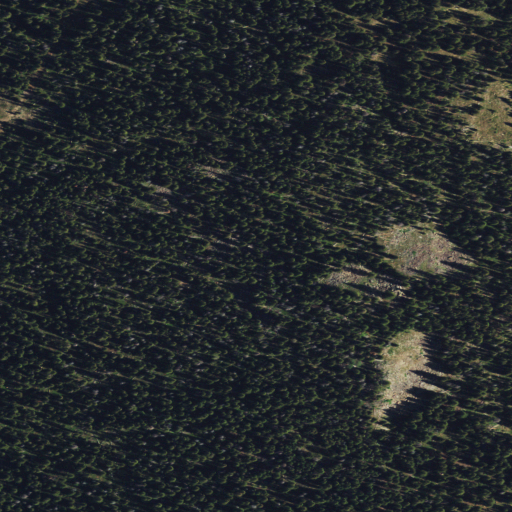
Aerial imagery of mountain in Wyoming named Green Mountain containing evergreen forest and grassland